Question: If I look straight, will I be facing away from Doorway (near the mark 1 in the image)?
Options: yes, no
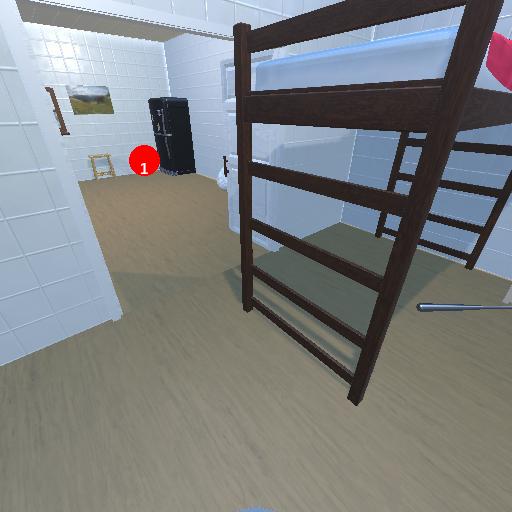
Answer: yes